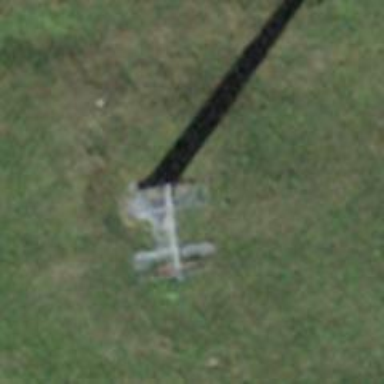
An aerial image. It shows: Pylon used for aerialway.